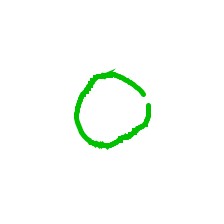
Shape: circle